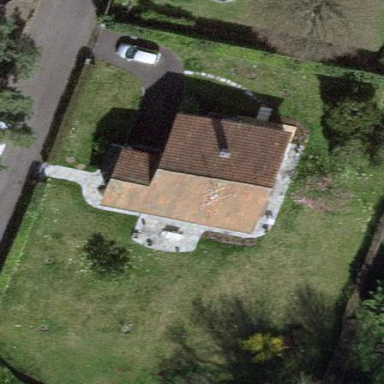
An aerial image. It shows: Garden surrounded by fence.